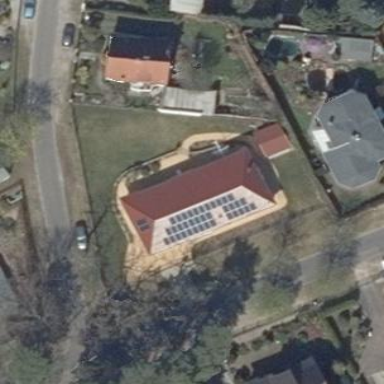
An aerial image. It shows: Detached building with hipped roof shape.